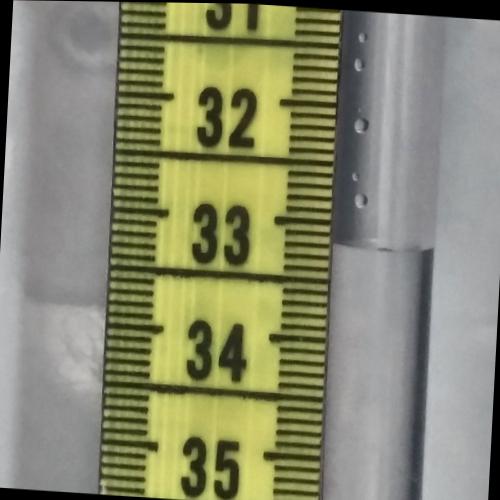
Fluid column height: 33.2 cm